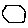
Label: hexagon